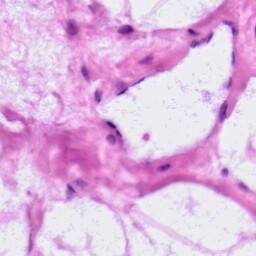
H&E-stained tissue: LymphNode